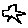
Label: star